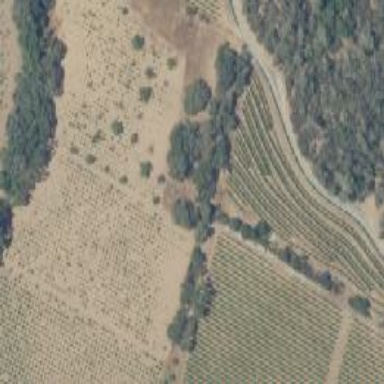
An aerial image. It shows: Vineyard with wine grapes as the main crop.